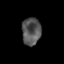
Tissue: prostate
Cell type: T cells
Senescence score: 0.3027
Nuclear area (px): 509
Mean DAPI intensity: 84.061